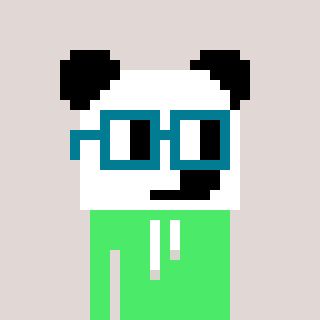
a pixel art character with square dark green glasses, a panda-shaped head and a teal-colored body on a warm background